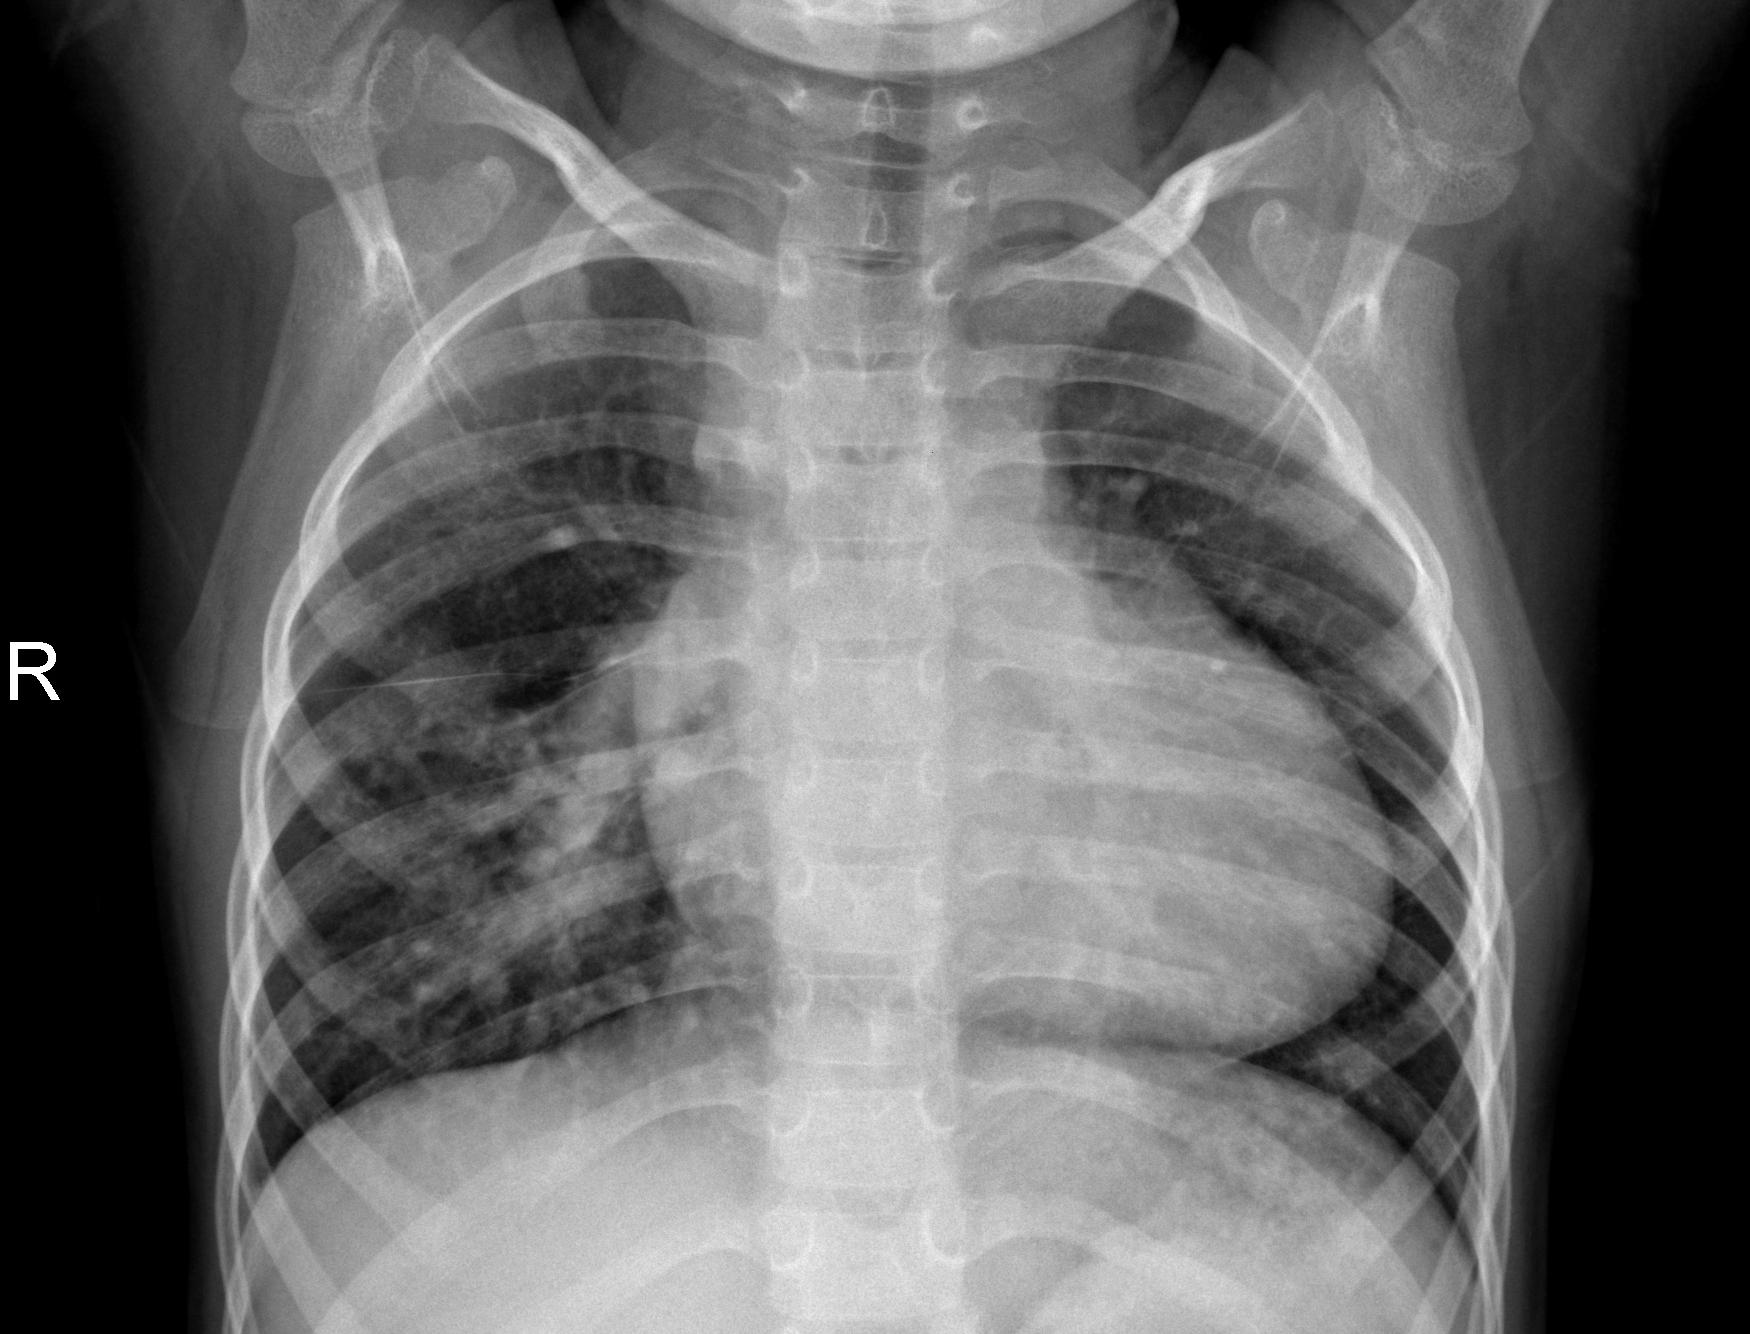
Diagnosis: PNEUMONIA